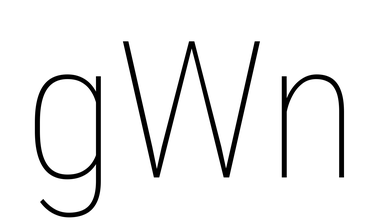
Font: Roboto_Condensed_Thin